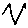
Label: zigzag